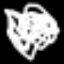
Label: octagon